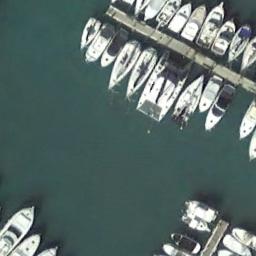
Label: harbor